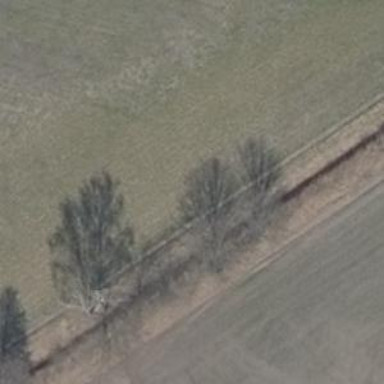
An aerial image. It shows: Row of deciduous broadleaved trees.